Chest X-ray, PA view. Patient: 53 years old, sex F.
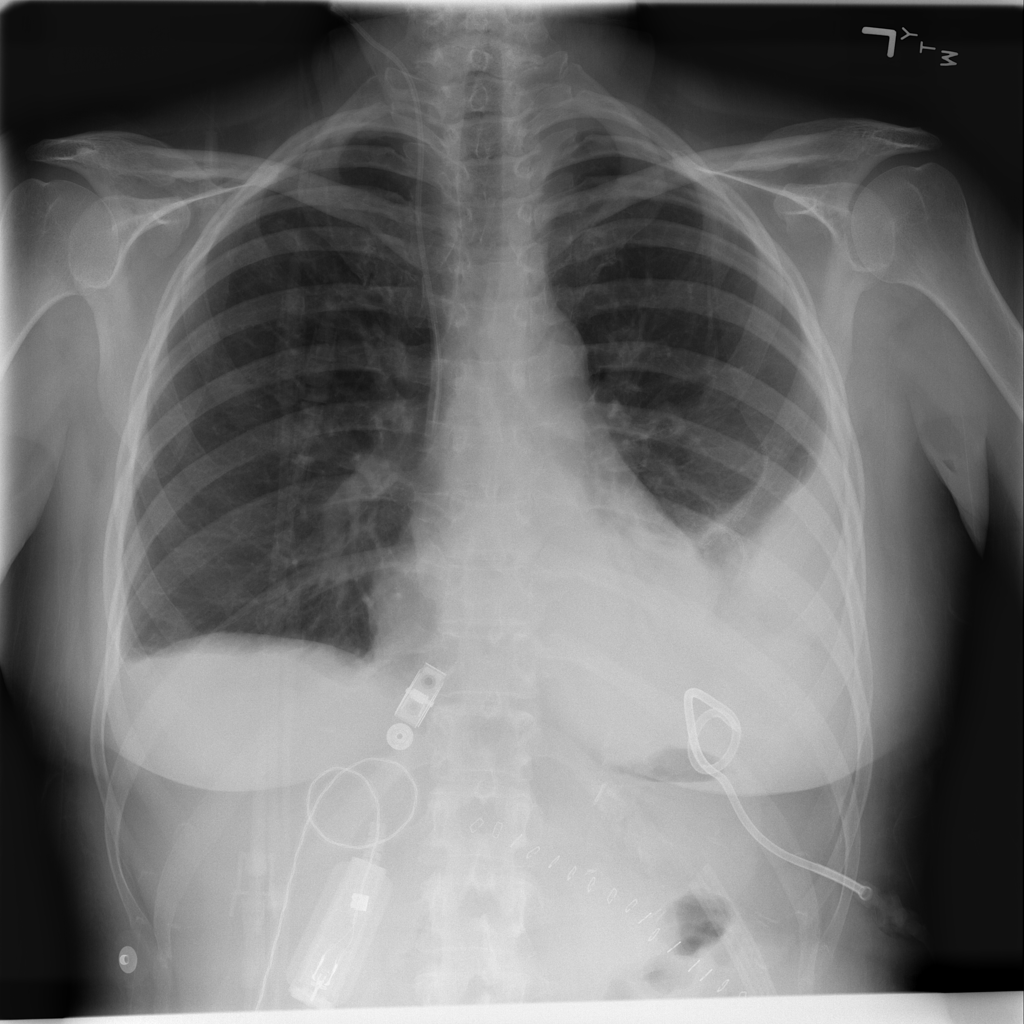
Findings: Consolidation, Effusion